九年级 · 解析几何
如图, 已知抛物线 $y=x^{2}-2 x$ 与直线 $y=-x+2$ 交于 $A, B$ 两点. 点 $M$ 是直线 $A B$ 上的一个动点, 将点 $M$ 向左平移 4 个单位长度得到点 $N$, 若线段 $M N$ 与抛物线只有一个公共点,则点 $M$ 的横坐标 $x_{M}$ 的取值范围是 ( )

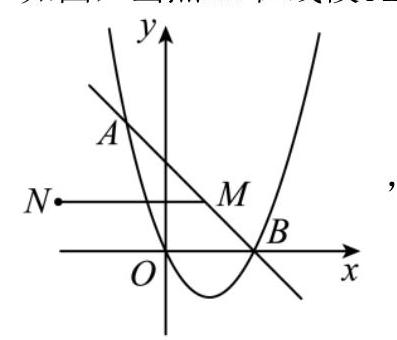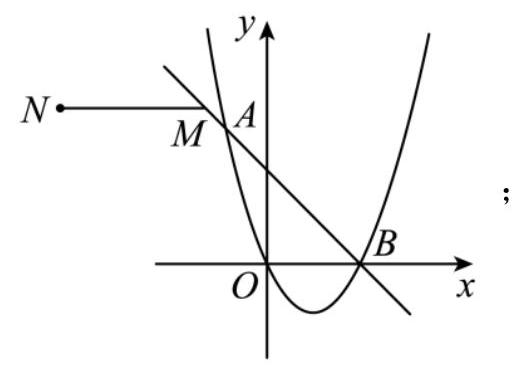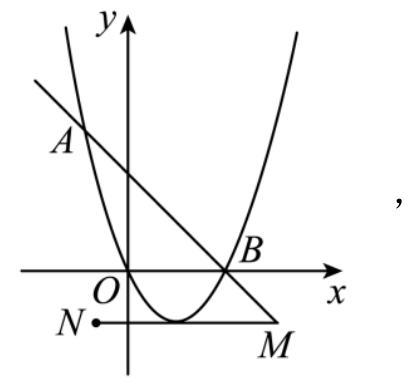
A. $-2 \leq x_{M} \leq 2$
B. $-2 \leq x_{M} \leq 2$ 且 $x_{M} \leq-1$
C. $-1 \leq x_{M}<2$
D. $-1 \leq x_{M}<2$ 或 $x_{M}=3$


答案: D
解析: 分三种情况: 当点 $M$ 在线段 $A B$ 上时; 当点 $M$ 在点 $\mathrm{A}$ 的左侧时; 当点 $M$ 在点 $B$ 的右侧时; 分类求解确定 $M N$ 的位置, 进而求解.

【详解】解: 联立 $\left\{\begin{array}{l}y=x^{2}-2 x \\ y=-x+2\end{array}\right.$,

解得: $\left\{\begin{array}{l}x=-1 \\ y=3\end{array}\right.$ 或 $\left\{\begin{array}{l}x=2 \\ y=0\end{array}\right.$,

$\therefore \mathrm{A}$ 的坐标为 $(-1,3)$, 点 $B$ 的坐标为 $(2,0)$,

如图, 当点 $M$ 在线段 $A B$ 上时, 线段 $M N$ 与抛物线只有一个公共点,

$\because M, N$ 的距离为 4 , 而 $\mathrm{A}, B$ 的水平距离是 $2-(-1)=2+1=3$, 此时线段 $M N$ 与抛物线只有

一个公共点, 即 $-1 \leq x_{M}<2$;

如图, 当点 $M$ 在点 $\mathrm{A}$ 的左侧时, 线段 $M N$ 与抛物线没有公共点,

如图, 当点 $M$ 在点 $B$ 的右侧时,

$\because y=x^{2}-2 x=(x-1)^{2}-1$,
$\therefore$ 当抛物线和 $M N$ 交于拋物线的顶点 $(1,-1)$ 时，线段 $M N$ 与抛物线只有一个公共点，此时

$y=-1, \quad-x_{M}+2=-1$,

解得: $x_{M}=3$,

综上所述, 线段 $M N$ 与抛物线只有一个公共点, 则点 $M$ 的横坐标 $x_{M}$ 的取值范围是

$-1 \leq x_{M}<2$ 或 $x_{M}=3$,

故选: D.

【点睛】本题考查的是二次函数图象上点的坐标特征, 一次函数图象上点的坐标特征, 二次函数的图象和性质、坐标与图形变化一平移, 分类求解确定 $M N$ 的位置, 采用数形结合的思想解题, 是解此题的关键.